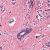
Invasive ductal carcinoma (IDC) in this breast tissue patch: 1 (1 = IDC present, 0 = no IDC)